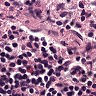
Metastatic tissue present: no